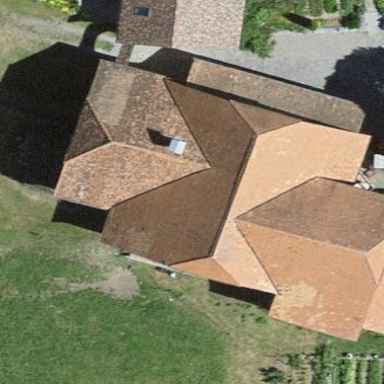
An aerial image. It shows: Rural barn.